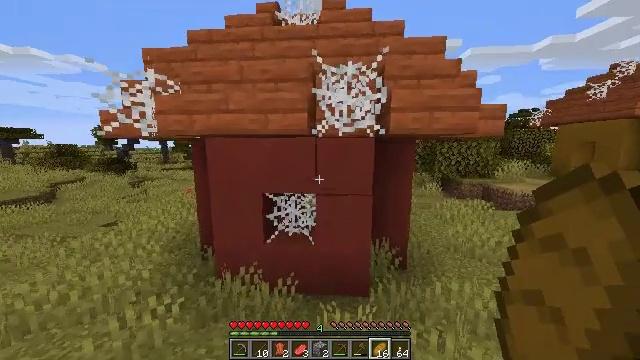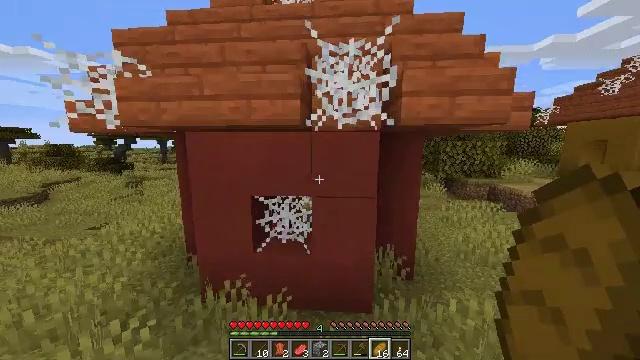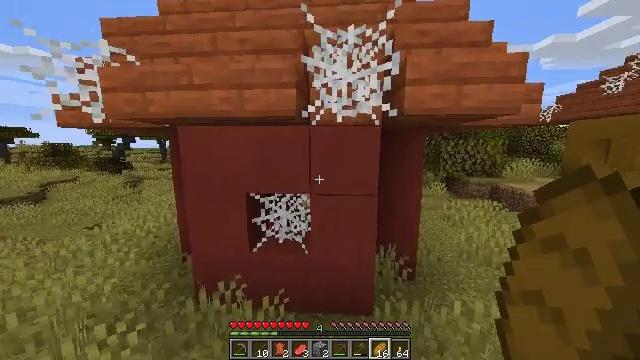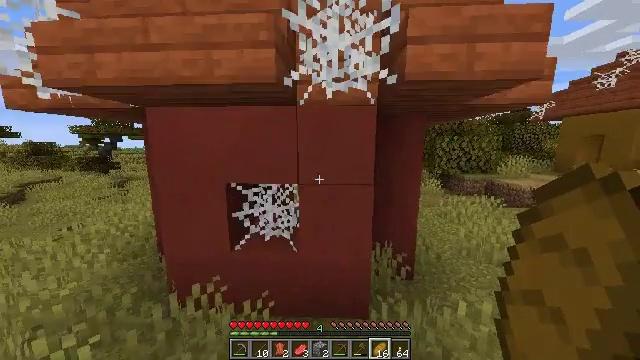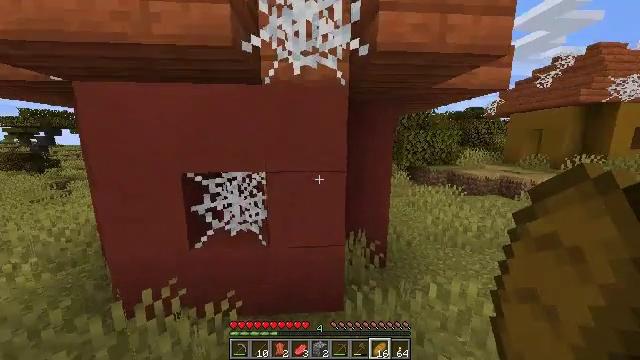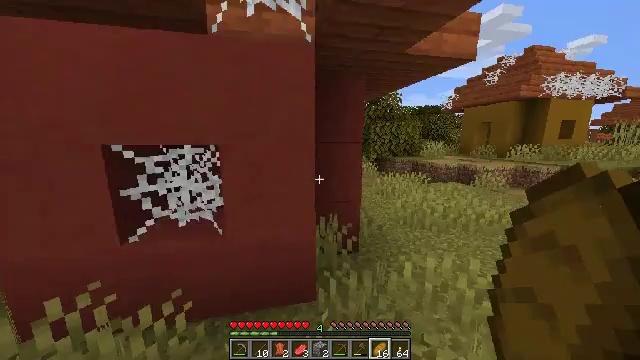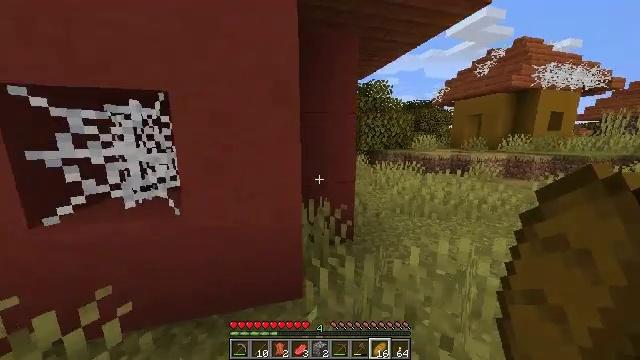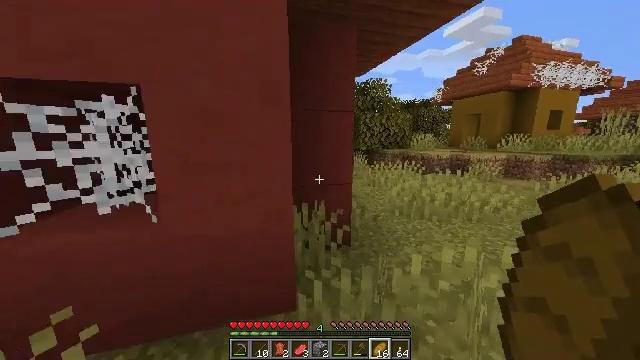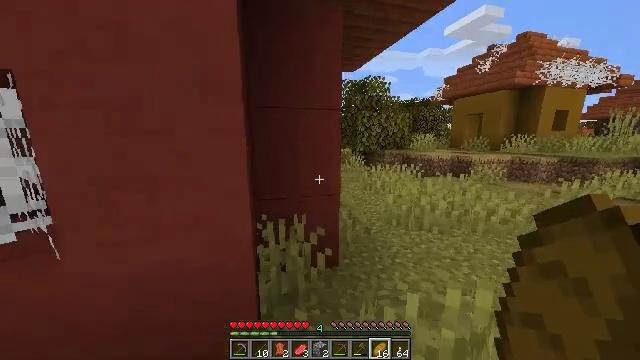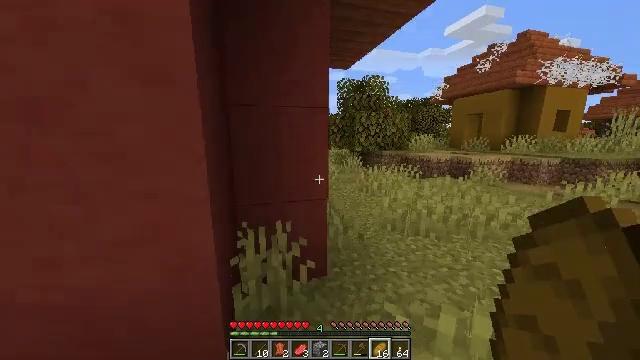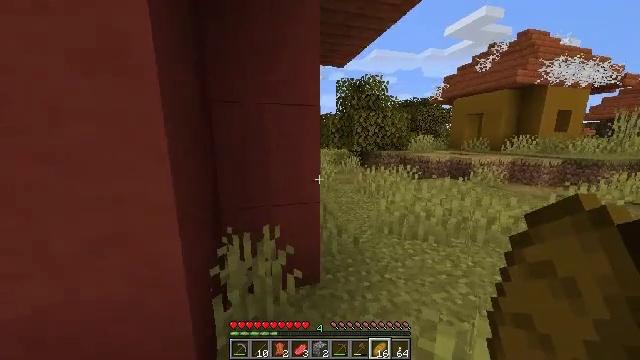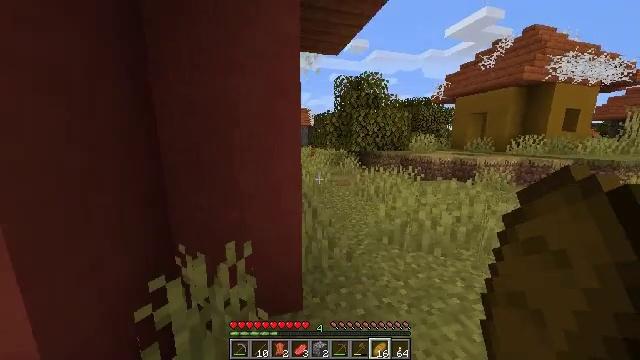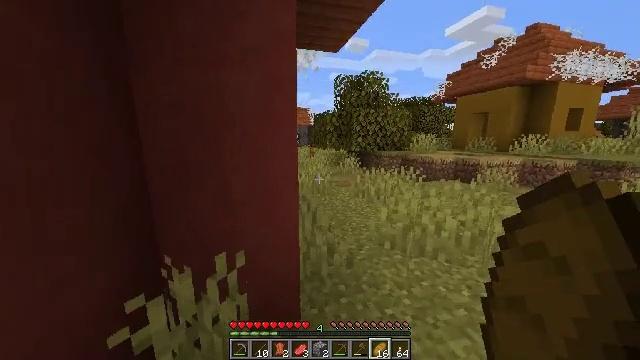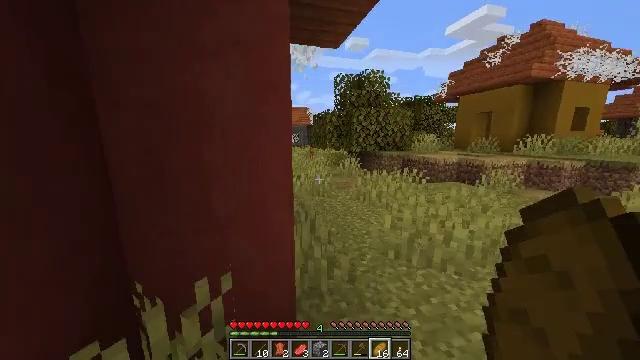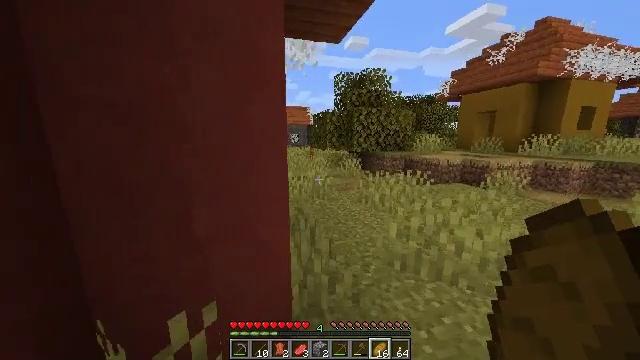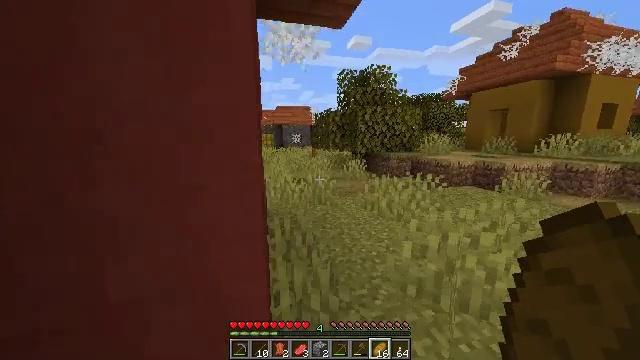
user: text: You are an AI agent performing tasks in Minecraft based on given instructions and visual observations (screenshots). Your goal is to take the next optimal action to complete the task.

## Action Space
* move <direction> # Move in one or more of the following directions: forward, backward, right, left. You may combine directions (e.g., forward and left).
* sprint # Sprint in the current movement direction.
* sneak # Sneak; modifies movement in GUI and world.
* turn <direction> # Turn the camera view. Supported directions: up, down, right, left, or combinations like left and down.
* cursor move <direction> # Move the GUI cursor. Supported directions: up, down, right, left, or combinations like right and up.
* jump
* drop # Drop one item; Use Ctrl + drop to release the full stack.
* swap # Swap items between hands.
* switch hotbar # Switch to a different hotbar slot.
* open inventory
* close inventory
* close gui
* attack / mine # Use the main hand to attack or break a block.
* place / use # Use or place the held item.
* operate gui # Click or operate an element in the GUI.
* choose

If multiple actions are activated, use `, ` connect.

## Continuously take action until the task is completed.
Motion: motion action
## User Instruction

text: Gather hay blocks from the farm.
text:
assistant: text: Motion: move forward and move right, sprint
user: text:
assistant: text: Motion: move forward and move right, sprint
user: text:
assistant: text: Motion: move forward and move right, sprint, turn right
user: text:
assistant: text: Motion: move forward and move right, turn right and down
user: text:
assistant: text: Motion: move forward and move right, turn right
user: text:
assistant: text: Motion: move forward and move right, turn right
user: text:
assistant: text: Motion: move forward and move right
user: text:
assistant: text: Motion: move forward and move right
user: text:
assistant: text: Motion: move forward and move right
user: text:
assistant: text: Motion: move forward, sprint
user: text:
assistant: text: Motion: move forward, sprint
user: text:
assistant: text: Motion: move forward, sprint
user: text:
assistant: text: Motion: move forward, sprint
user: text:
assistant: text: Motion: move forward, sprint
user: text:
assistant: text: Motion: move forward and move right, sprint
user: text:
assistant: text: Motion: move forward and move right, sprint, turn left
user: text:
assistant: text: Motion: move forward and move right, sprint, turn left
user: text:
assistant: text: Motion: move forward and move right, sprint, turn left
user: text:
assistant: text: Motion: move forward and move right, sprint, turn left
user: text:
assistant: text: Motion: move forward and move right, sprint, turn left
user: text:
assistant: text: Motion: move forward and move right, sprint, turn left
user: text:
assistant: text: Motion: move forward and move right, sprint, turn left
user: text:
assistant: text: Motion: move forward and move right, sprint, turn left
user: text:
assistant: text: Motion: move forward and move right, sprint, turn left
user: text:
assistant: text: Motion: move forward and move right, sprint, turn left
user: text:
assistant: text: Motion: move forward and move right, sprint, turn left
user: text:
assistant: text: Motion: move forward and move right, sprint, turn left
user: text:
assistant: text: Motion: move forward and move right, sprint, turn left
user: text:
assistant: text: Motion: move forward and move right, sprint, turn left
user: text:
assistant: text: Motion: move forward and move right, sprint, turn left